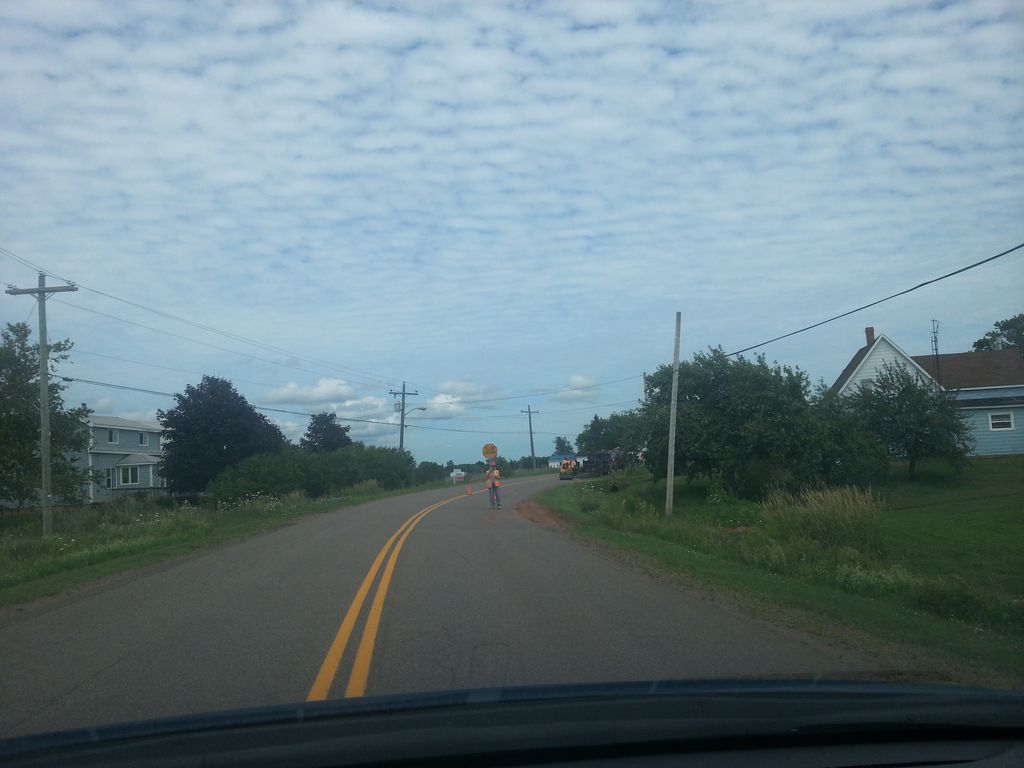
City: charlottetown